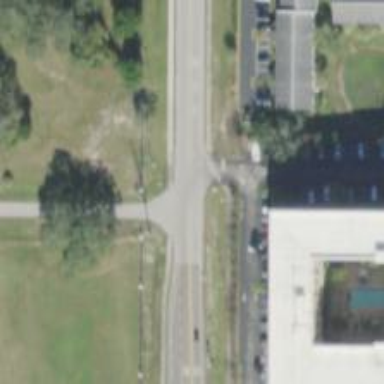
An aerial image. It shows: Footway on parkway.